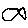
Label: fish